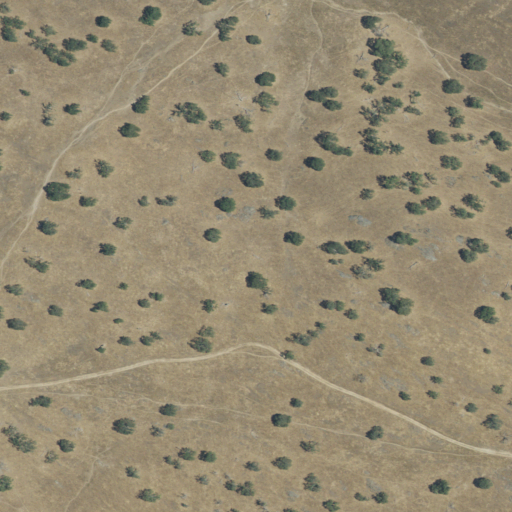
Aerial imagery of ridge(s) in California named McNulty Ridge containing grassland and shrub